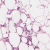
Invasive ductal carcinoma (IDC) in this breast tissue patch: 0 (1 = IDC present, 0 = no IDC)